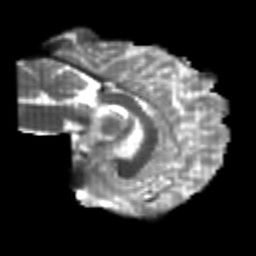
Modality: T2w
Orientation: sagittal
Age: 22
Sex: male
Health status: healthy
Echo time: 0.074 s